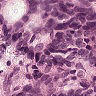
Metastatic tissue present: yes